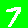
Digit: 7